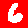
Digit: 6